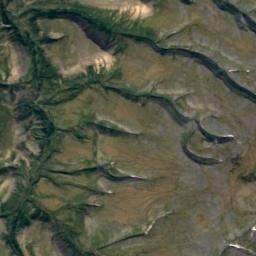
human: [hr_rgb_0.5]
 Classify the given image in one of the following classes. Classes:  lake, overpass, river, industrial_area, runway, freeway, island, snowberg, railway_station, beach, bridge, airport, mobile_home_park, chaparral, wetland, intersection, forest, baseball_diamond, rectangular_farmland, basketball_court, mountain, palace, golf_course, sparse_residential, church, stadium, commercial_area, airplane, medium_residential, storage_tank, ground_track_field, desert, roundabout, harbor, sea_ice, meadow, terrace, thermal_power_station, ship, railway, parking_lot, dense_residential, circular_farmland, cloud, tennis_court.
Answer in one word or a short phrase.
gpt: mountain